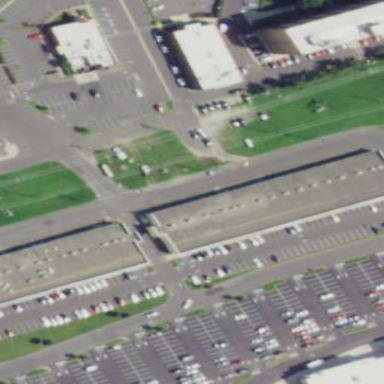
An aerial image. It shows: Retail building.